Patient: sex M, age 57
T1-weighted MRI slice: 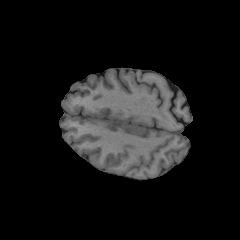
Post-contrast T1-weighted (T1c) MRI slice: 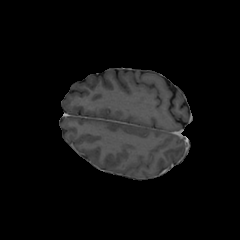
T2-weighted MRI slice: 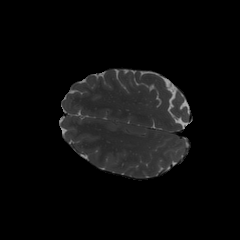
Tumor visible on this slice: no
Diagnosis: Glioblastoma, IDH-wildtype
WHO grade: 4